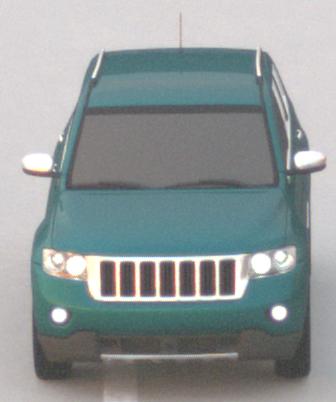
Make: Jeep
Model: Grand Cherokee
Detailed model: WK2
Model produced from: 2010
Model produced until: 2021
Doors: 5
Color: blue
Road condition: dry road
Daytime: sunrise or sunset
Contrast: medium contrast